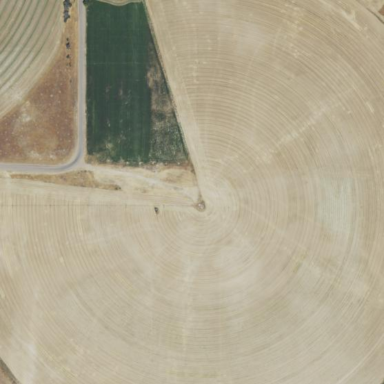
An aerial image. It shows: Farmland with pivot irrigation system.